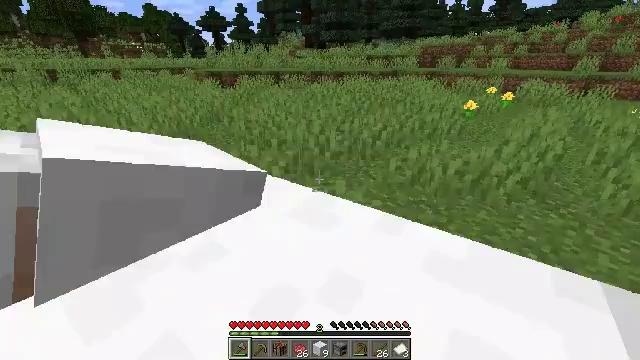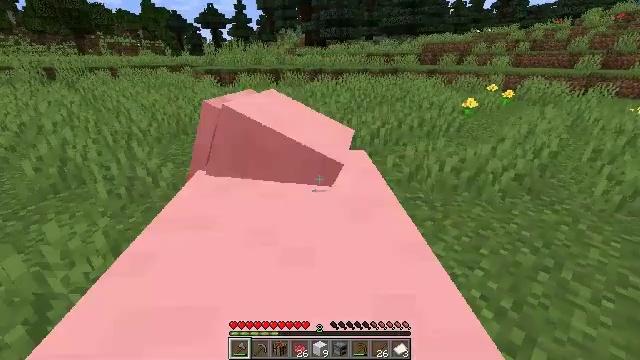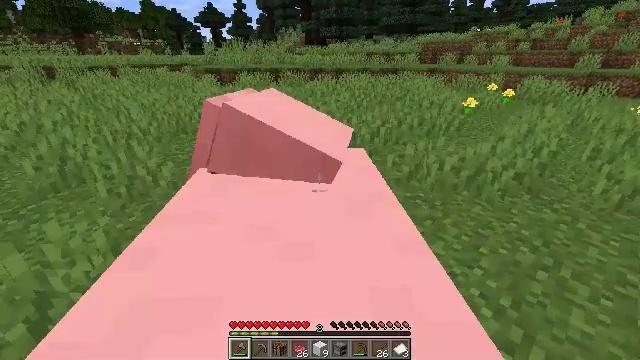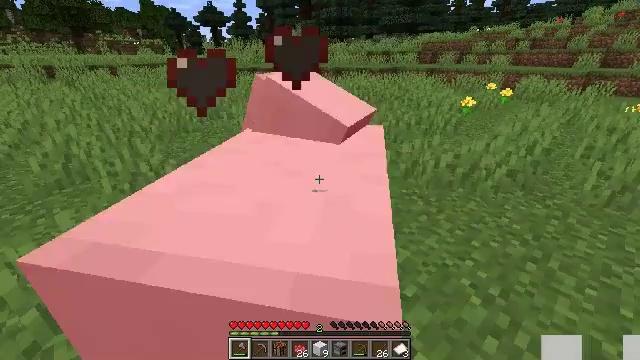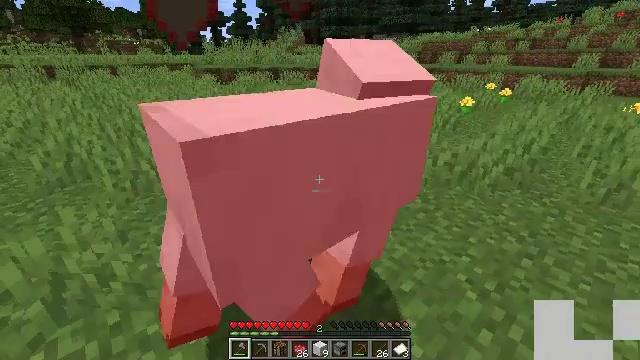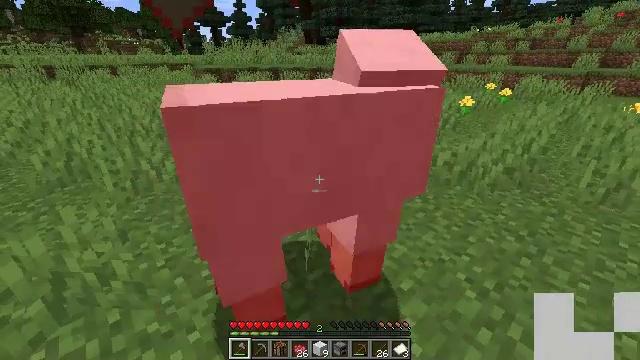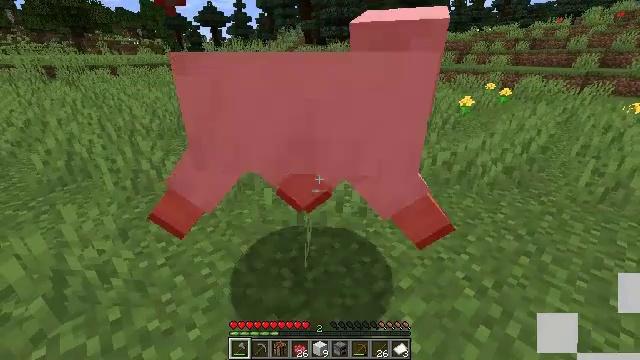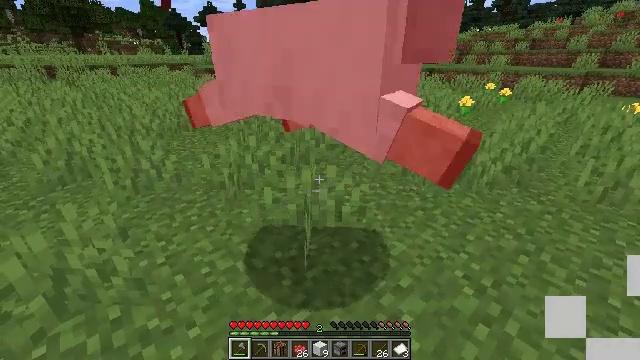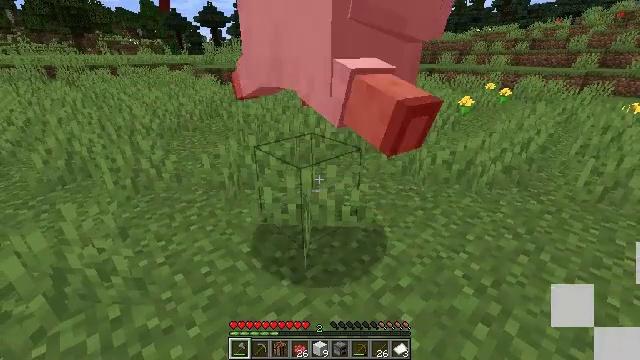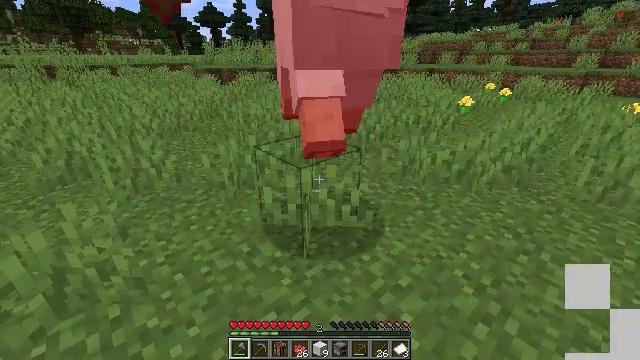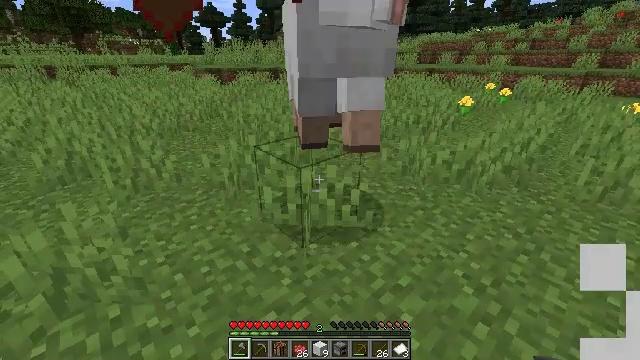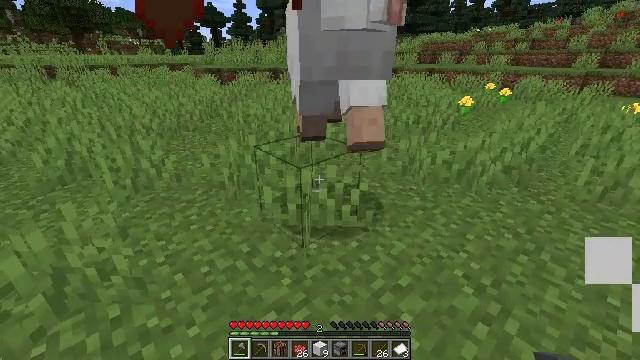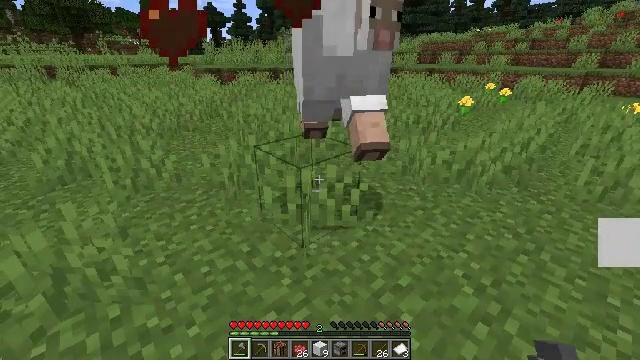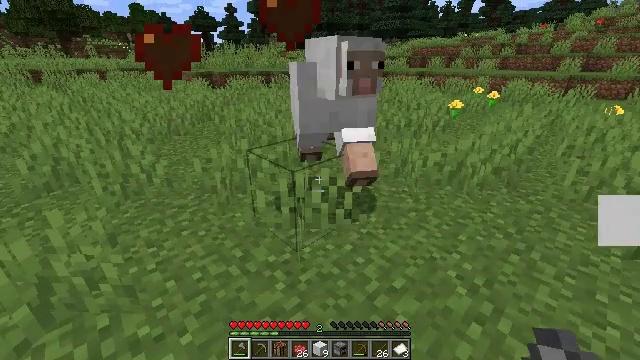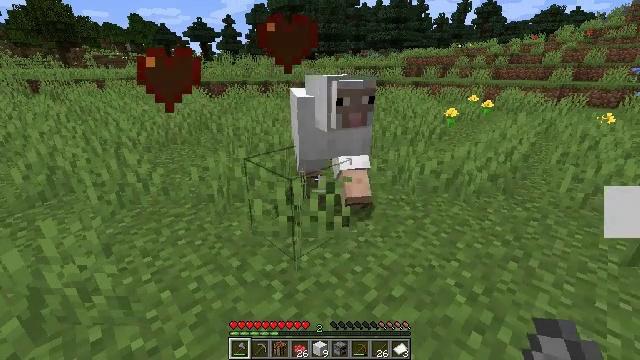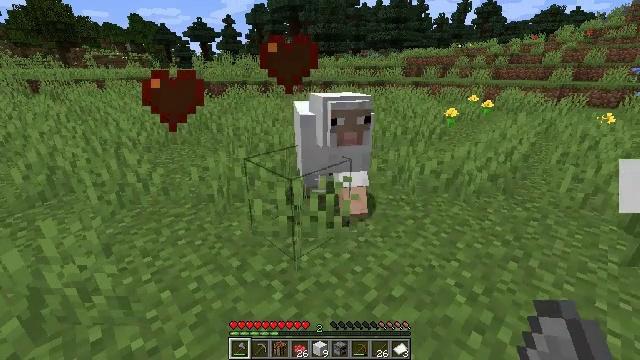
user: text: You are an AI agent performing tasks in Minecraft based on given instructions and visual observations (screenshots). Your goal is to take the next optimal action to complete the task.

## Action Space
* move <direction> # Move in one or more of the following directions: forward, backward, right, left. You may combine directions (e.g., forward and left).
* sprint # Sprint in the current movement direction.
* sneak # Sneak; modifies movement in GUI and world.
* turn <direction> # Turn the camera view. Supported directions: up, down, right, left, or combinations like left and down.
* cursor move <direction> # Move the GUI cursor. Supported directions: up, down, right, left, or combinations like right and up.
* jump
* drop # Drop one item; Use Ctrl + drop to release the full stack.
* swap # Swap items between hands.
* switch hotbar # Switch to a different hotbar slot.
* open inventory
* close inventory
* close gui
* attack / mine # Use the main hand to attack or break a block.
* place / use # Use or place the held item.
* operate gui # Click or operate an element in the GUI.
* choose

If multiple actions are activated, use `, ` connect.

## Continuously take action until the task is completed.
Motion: motion action
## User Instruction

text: Kill mobs.
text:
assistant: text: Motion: no_op
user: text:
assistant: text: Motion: no_op
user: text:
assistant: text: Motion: no_op
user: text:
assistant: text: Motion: no_op
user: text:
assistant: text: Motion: no_op
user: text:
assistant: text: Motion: no_op
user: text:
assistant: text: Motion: no_op
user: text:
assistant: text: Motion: no_op
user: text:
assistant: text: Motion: no_op
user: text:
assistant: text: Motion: no_op
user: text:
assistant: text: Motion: no_op
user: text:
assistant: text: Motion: no_op
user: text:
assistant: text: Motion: turn right
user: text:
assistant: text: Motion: turn up
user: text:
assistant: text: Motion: no_op
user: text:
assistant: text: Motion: no_op
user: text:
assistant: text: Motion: no_op
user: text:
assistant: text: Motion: no_op
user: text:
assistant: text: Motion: no_op
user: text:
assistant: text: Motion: no_op
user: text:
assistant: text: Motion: no_op
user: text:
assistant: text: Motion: no_op
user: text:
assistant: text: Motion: no_op
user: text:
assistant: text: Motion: no_op
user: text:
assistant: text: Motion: no_op
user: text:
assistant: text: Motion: no_op
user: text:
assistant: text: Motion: no_op
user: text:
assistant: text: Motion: no_op
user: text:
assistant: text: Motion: no_op
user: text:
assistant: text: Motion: no_op